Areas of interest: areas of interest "Nanjing International Friendship Park"
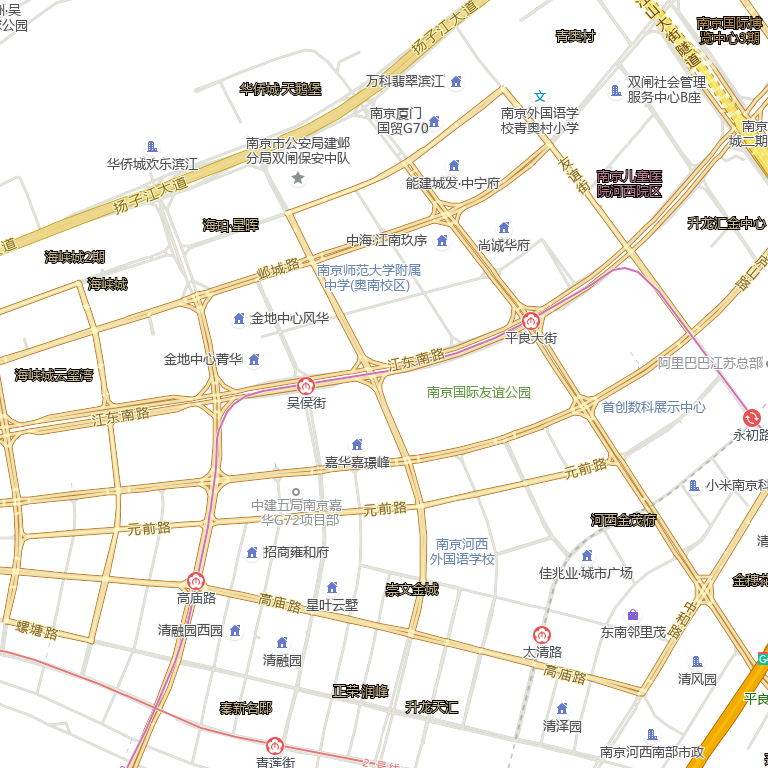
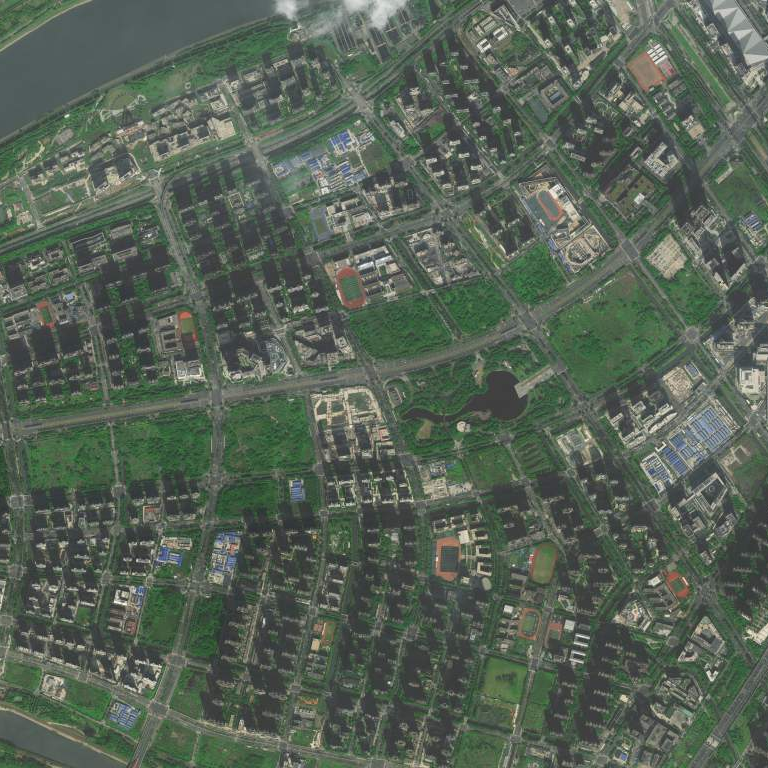